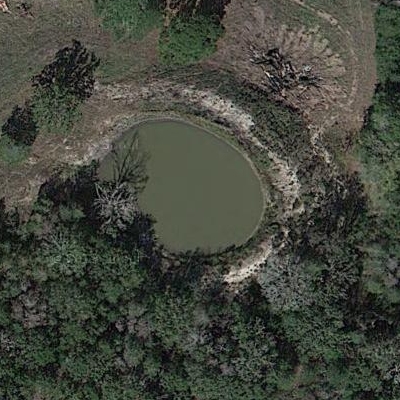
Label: RiverLake